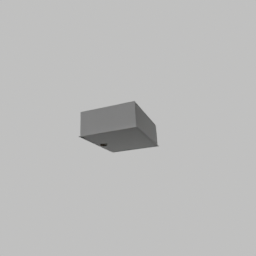
Label: electronics